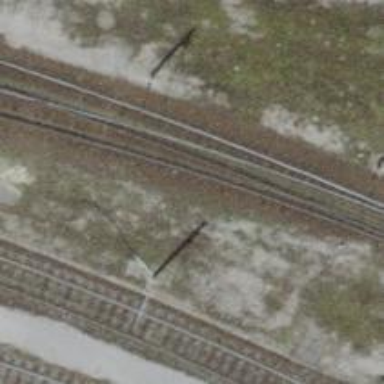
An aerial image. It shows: Railway yard with single rail track. The electrified track has contact line for power supply.